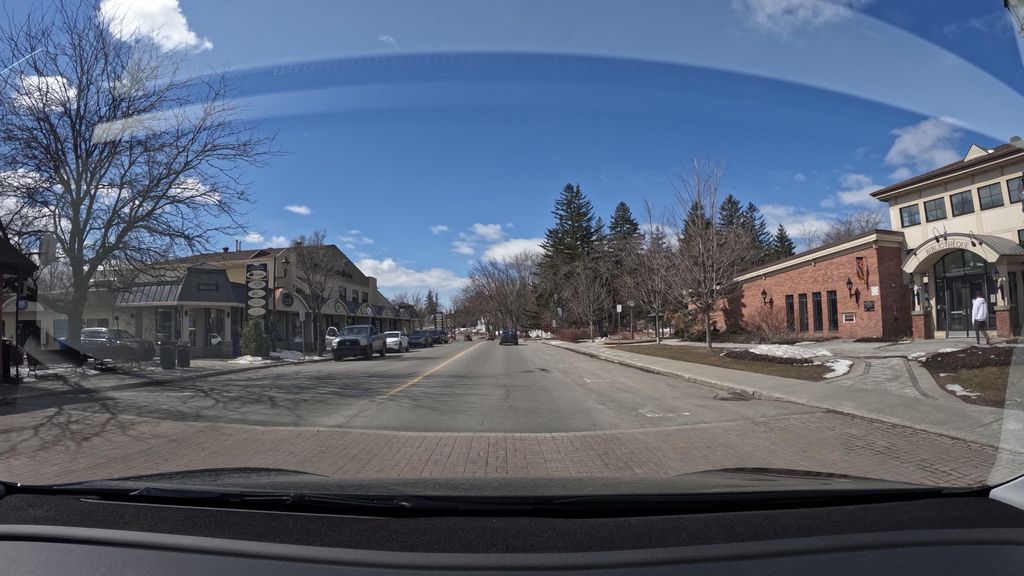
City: montreal